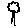
Label: tree